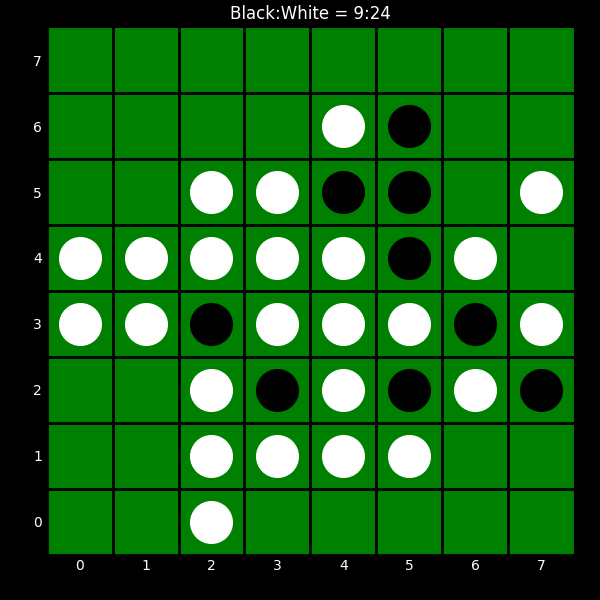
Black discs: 9
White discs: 24